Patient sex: M
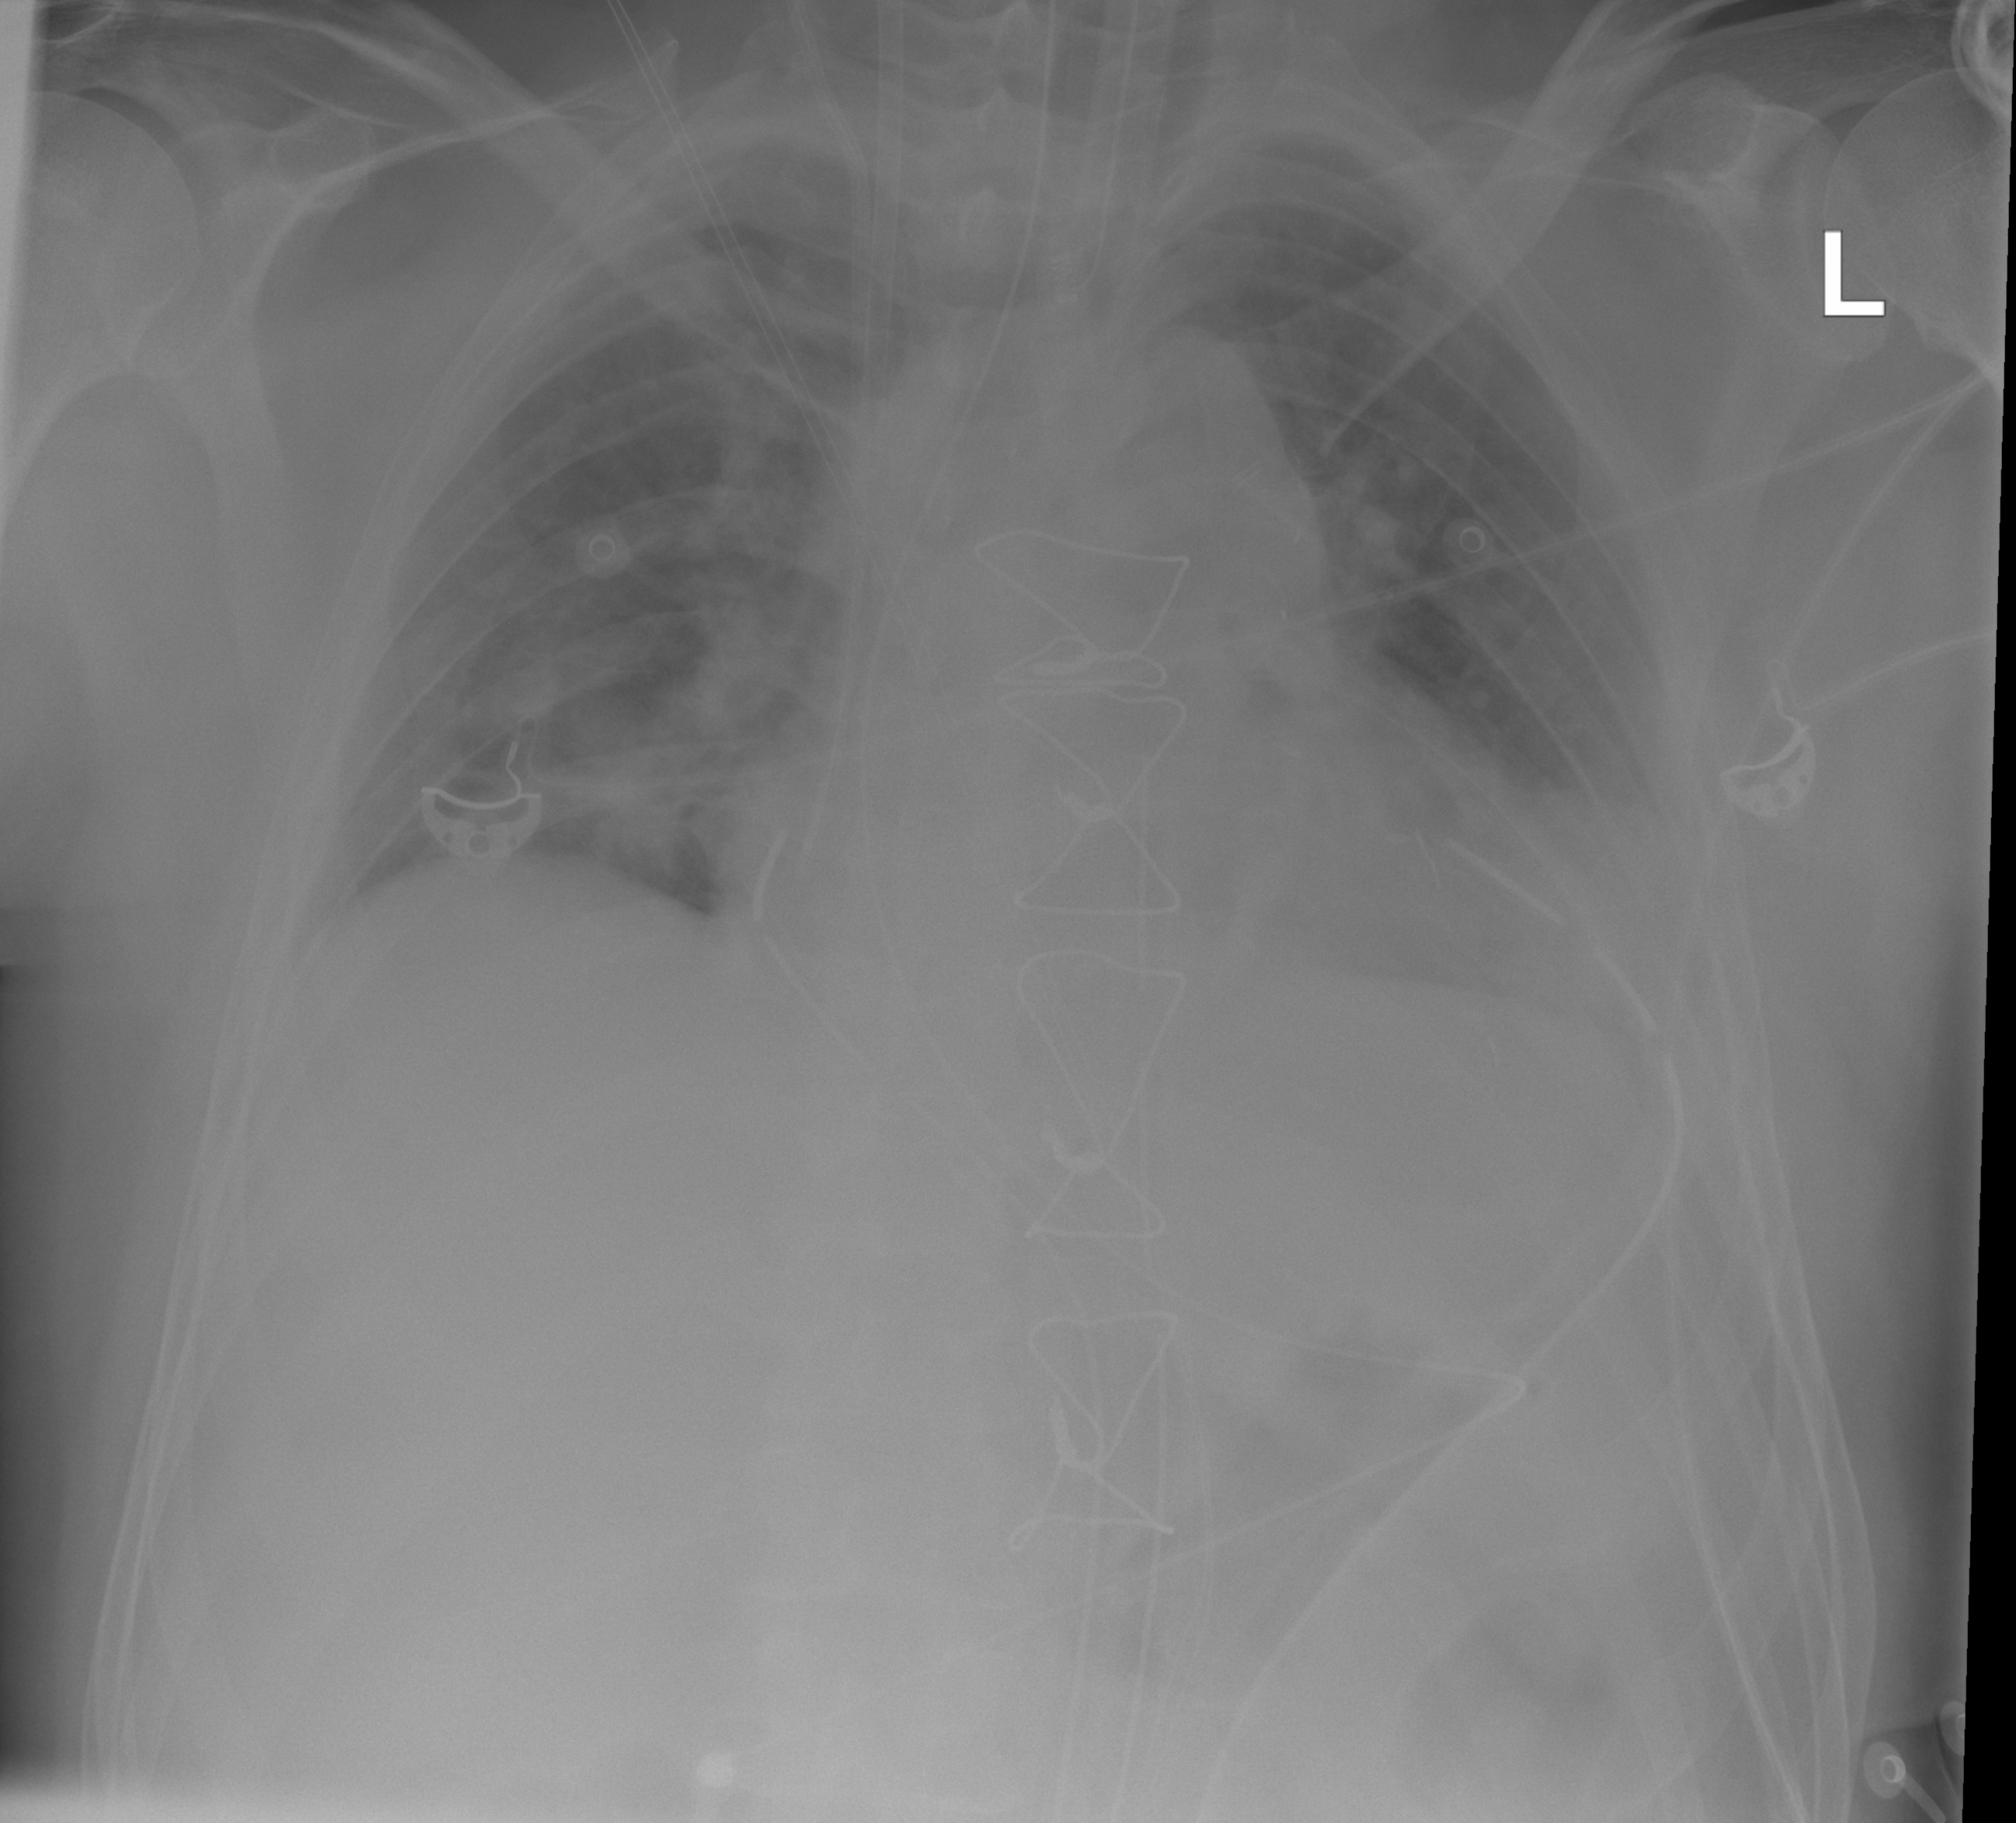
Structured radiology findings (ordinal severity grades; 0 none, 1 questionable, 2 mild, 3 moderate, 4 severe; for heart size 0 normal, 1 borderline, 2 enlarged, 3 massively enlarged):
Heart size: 0
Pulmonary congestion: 0
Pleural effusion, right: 0
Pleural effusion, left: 1
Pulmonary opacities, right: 0
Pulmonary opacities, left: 0
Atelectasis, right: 1
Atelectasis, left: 1